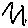
Label: zigzag